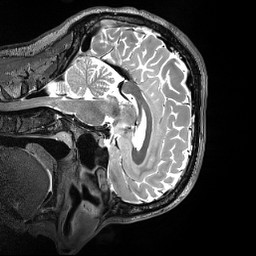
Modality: T2w
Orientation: sagittal